RGB frame:
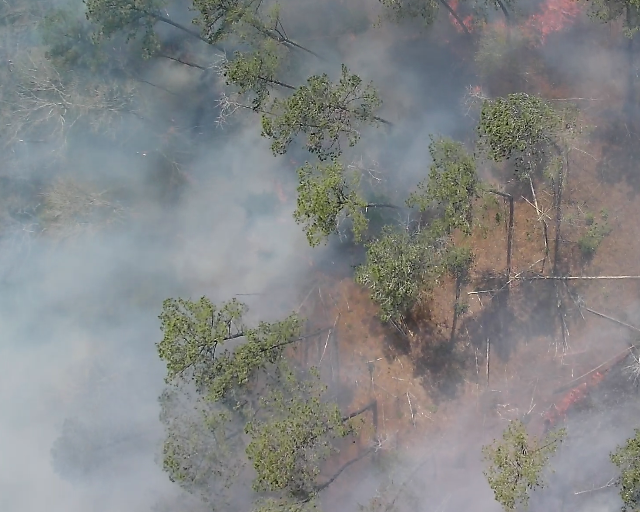
Thermal frame:
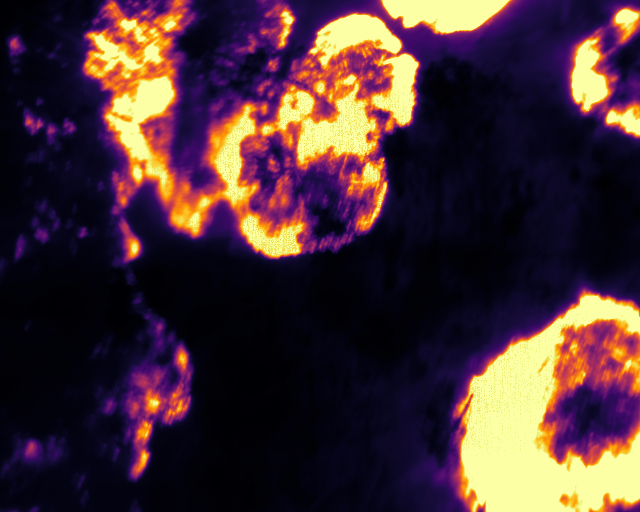
Captured: 2026-02-26 02:29:58
Pixels at or above 80 °C: 87056 (fraction of frame: 0.2657)